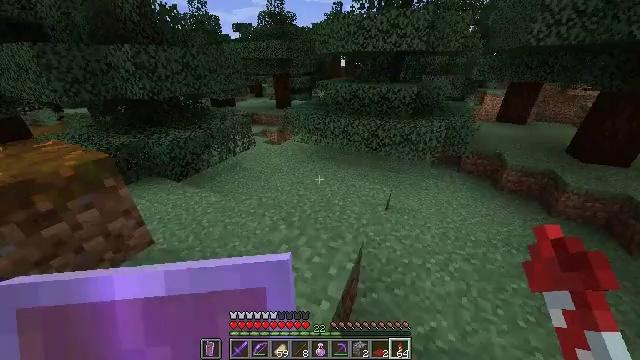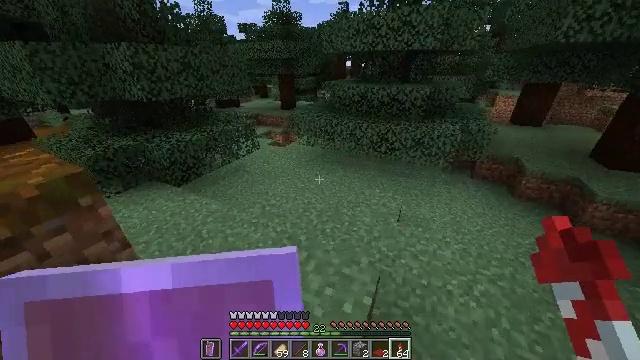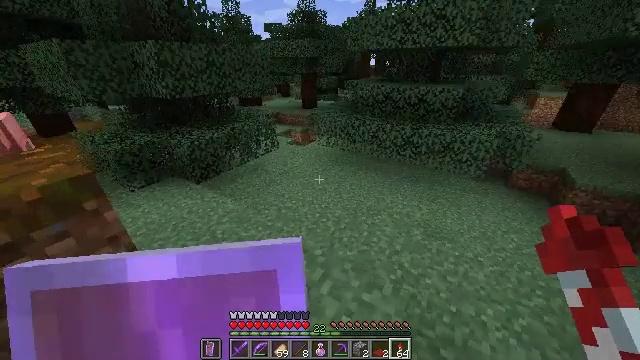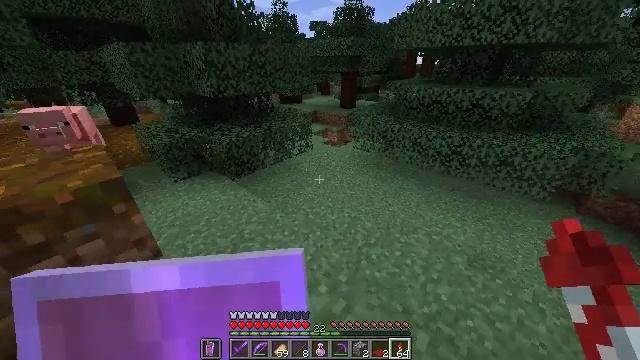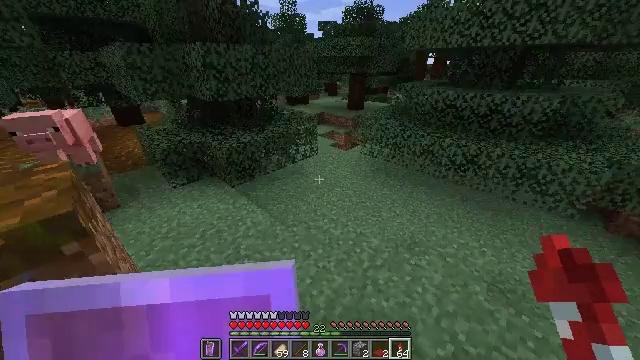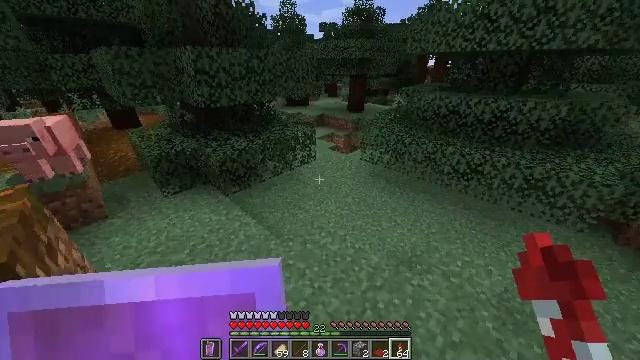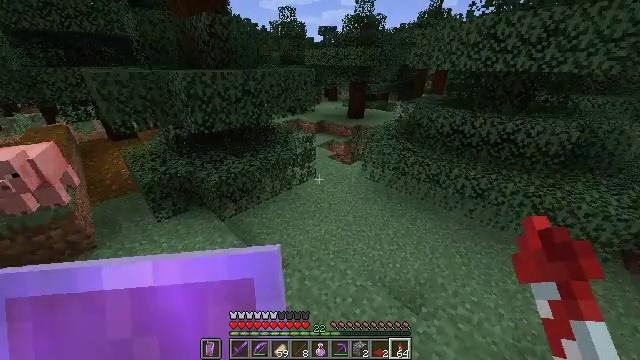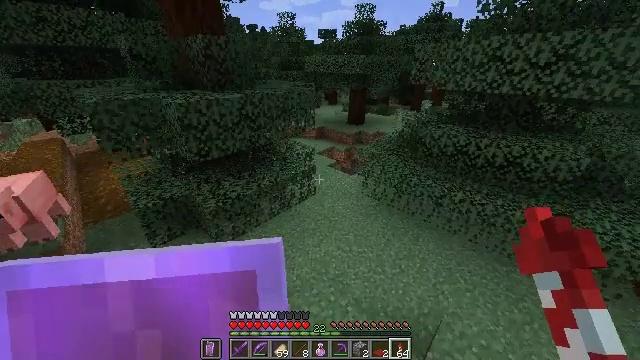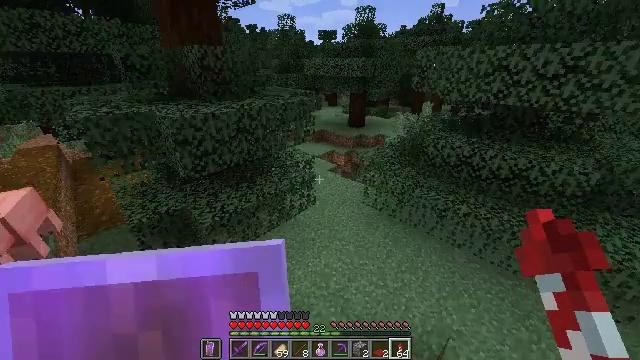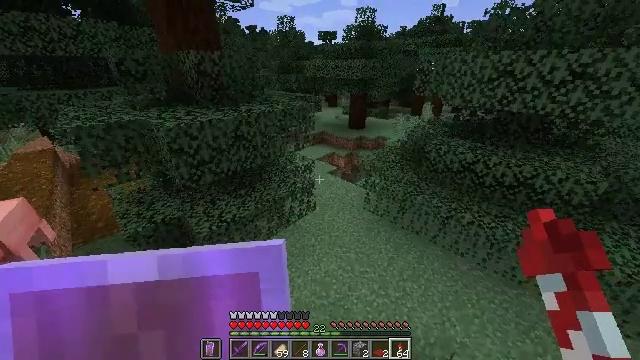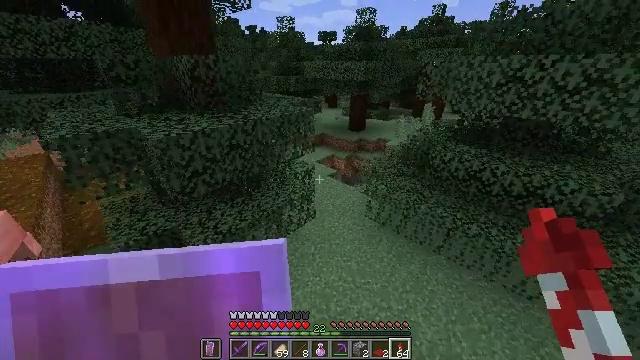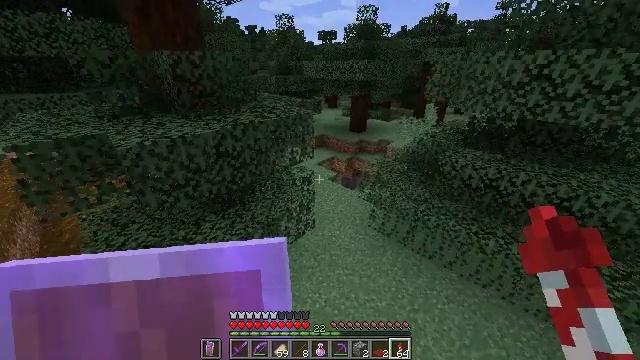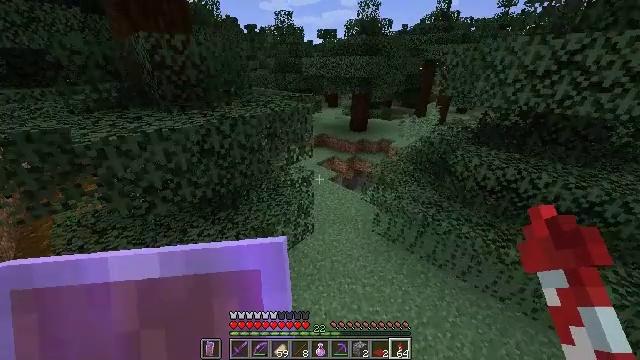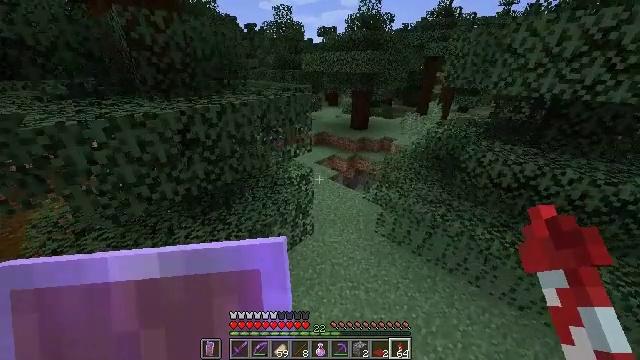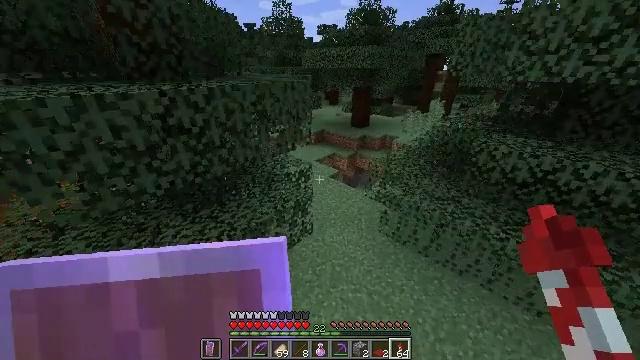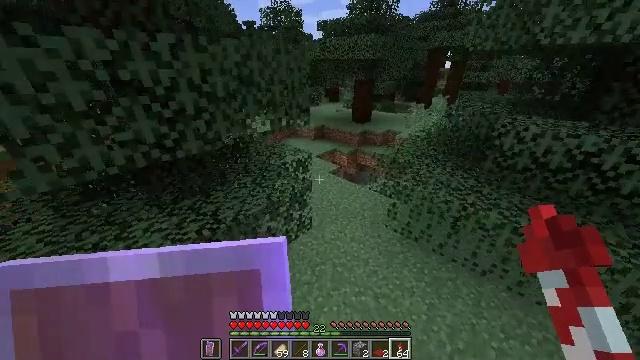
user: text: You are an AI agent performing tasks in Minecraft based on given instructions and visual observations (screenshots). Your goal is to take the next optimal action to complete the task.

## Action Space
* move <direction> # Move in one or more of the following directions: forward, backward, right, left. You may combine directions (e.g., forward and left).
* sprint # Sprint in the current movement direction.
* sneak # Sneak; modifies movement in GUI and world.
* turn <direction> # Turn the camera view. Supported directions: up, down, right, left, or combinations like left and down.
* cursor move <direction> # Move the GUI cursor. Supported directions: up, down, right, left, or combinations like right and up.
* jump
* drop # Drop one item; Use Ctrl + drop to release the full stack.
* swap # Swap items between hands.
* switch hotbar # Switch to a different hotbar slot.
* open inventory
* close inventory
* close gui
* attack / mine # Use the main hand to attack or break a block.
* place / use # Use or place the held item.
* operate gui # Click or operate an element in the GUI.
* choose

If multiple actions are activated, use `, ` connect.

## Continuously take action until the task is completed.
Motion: motion action
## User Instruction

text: Punch the spruce leaves to get saplings.
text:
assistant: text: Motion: move forward, sprint, turn left
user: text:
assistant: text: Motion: move forward, sprint, turn left
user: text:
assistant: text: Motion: move forward, sprint, turn left
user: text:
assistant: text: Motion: move forward, sprint, turn left
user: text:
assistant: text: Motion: move forward, sprint, jump
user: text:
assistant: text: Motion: move forward, sprint, jump
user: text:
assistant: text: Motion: move forward, sprint, jump
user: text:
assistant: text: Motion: move forward, sprint, jump
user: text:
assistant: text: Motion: move forward, sprint, jump
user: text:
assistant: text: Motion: move forward, sprint, jump
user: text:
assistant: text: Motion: move forward, sprint
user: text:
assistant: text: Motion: move forward, sprint
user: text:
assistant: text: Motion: move forward, sprint
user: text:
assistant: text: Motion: move forward, sprint
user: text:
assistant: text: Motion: move forward, sprint
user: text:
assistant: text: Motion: move forward and move right, sprint
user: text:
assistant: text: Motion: move forward and move right, sprint
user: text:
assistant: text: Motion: move forward and move right, sprint
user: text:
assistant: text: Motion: move forward and move right, sprint, turn left
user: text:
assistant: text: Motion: move forward and move right, sprint, turn left
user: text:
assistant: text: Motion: move forward and move right, sprint
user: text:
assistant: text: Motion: move forward and move right, sprint, turn left
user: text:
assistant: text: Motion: move forward and move right, sprint, turn left and up
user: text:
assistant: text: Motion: move forward and move right, sprint, turn left
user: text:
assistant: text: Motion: move forward and move right, sprint
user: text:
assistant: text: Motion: move forward, sprint
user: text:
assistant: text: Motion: move forward, sprint
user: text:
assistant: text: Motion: move forward, sprint
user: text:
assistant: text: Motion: move forward, sprint
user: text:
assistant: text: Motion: move forward, sprint